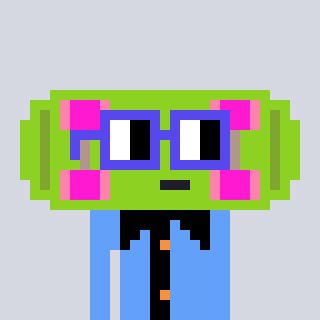
a pixel art character with square blue glasses, a skateboard-shaped head and a blue-colored body on a cool background